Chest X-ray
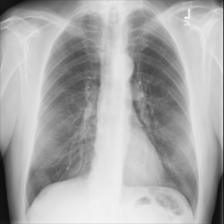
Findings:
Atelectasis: negative
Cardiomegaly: negative
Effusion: negative
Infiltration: negative
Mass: negative
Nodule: negative
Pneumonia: negative
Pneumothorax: negative
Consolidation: negative
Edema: negative
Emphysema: negative
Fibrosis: negative
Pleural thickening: negative
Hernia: negative